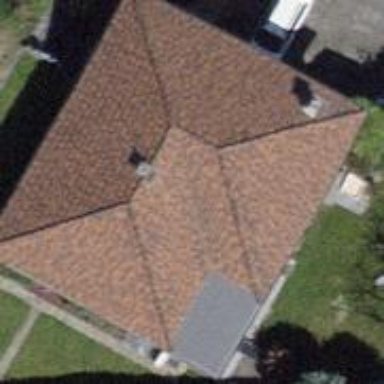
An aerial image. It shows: Detached building with gabled roof.